Question: I have hit a wall with my design. I am trying to pass the strings from one View Controller to another. Those 2 controllers are not connected with segue. I have attached the screenshoot of my Storyboard. I have a feeling that my only option is to use a Singleton, or would that be possible with delegates? without using the method:
'''
override func prepare(for segue: UIStoryboardSegue, sender: Any?)
'''
I can not acces the VC1 by the segue identifier. How would that be possible without accessing the identifier?
Please have a look at the image and let me know what options do I have and what would be the best to use here.

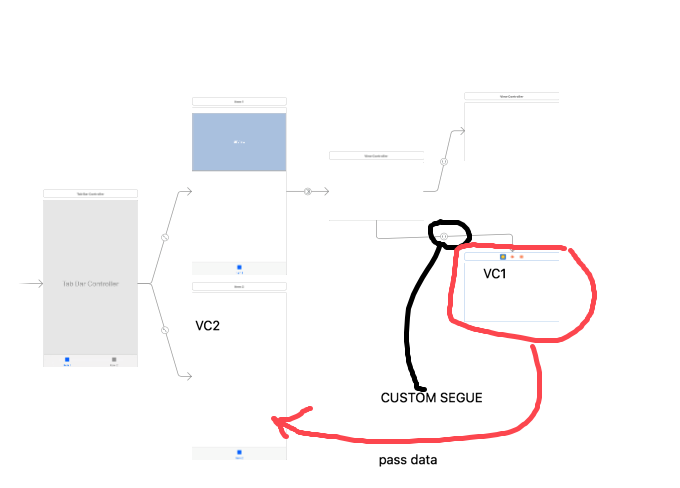
Answer: If its a small data like some string or variable you can use or pass data using that class variable like vc2.data = data
How to use UserDefaults <URL>
If its more like table or number of user list you can use store in your bundle at can retrieve from any view controller
using Plist <URL>
if two controller are some how connected you can use .
delegats:- <URL>
You can also use if you are not sure when data will be available/ or send base on some action, or send if something is trigged.
Pass data using Notifications <URL>